Question:
I have two columns of data, 'FTE REGION TOTAL AMOUNT' and 'FTE REGION TOTAL FTE'.
I want to calculate the cost per 'FTE' by 'Region' (by dividing the sum of the 'ActualExpensebyRegion' column by the 'ActualFTEbyRegion' column).
My divide formula below is not working
'''
costperfte = DIVIDE(fteregiontotal[AMOUNT],fteregiontotal[FTE])
'''
I know that Power BI will calculate the sum of each column, but how do I perform a calculation using those sums and divide by region.
Expected Outcome
'''
Region Cost per FTE
------------------------------------
EMEA 7,049
APAC 2,178
LATAM 403,380
CAM 1,190
NALA 23,797
'''
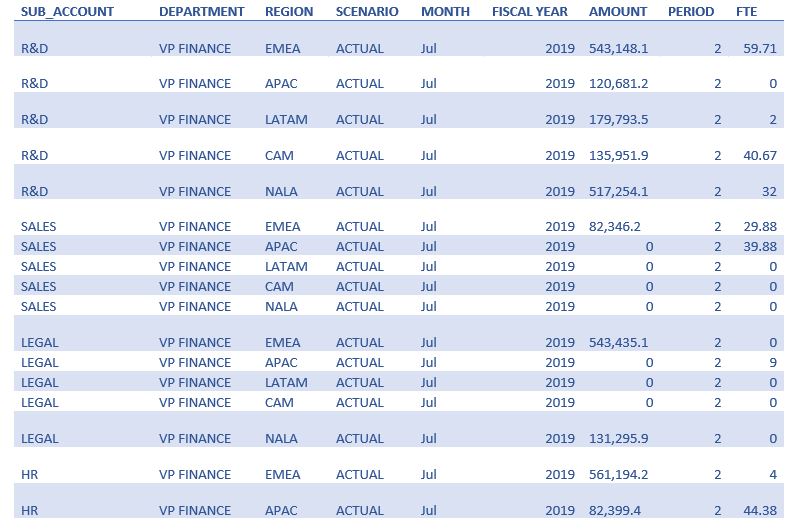
Answer: Create this measure:
'''
Cost Per FTE by Region :=
VAR Numerator = SUM('fteregiontotal'[Amount])
VAR Denominator = SUM('fteregiontotal'[FTE])
RETURN
CALCULATE(DIVIDE(Numerator , Denominator ))
'''
And use it in a matrix or table with your [Region] in the "Rows" field and the measure in the "Values" field.